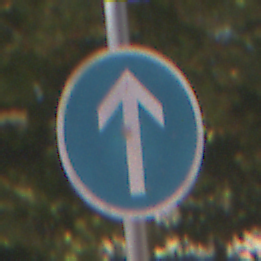
Verkehrszeichen: VorgeschriebeneFahrtrichtungGeradeaus
Umgebung: Outdoor, Nature
Tageszeit: MorningAfternoon
Wetter: Clear
Licht: Natural
Jahreszeit: Summer
Kontrast: HighContrast